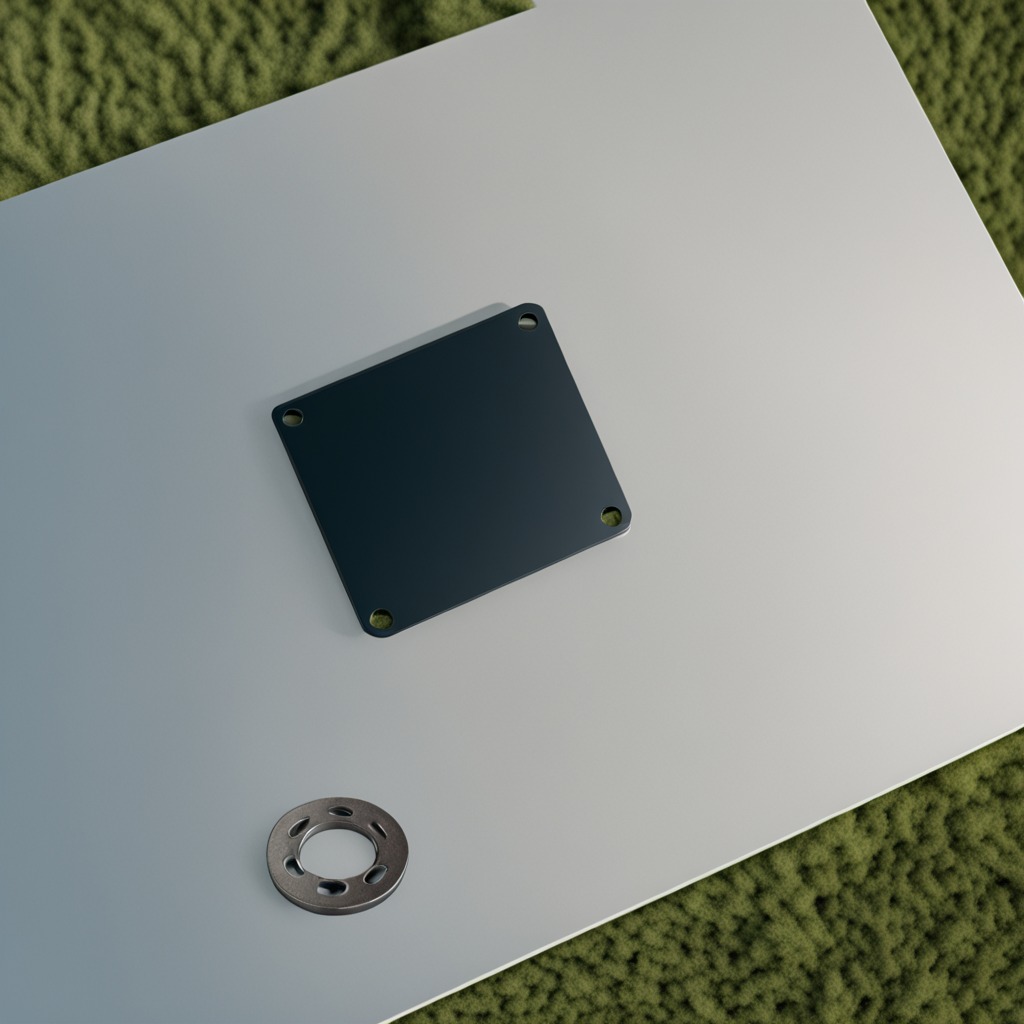
A flat metal washer is lying on a clean utility table in a temporary outdoor tool station.